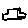
Label: car